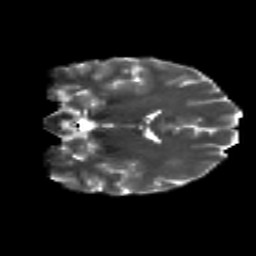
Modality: T2w
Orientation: coronal
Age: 19
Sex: female
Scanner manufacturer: siemens
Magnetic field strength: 3 T
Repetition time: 8.8 s
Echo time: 0.085 s